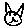
Label: cat